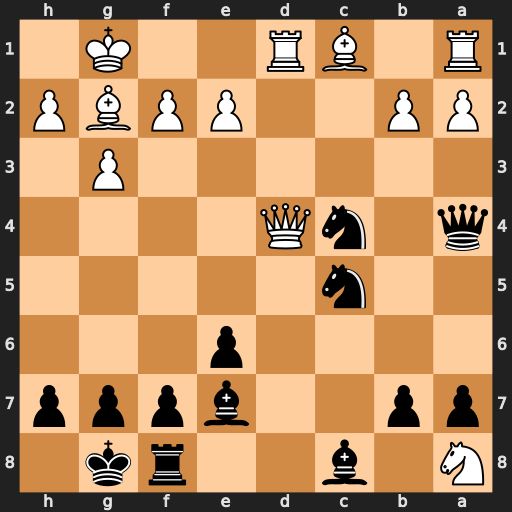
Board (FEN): N1b2rk1/pp2bppp/4p3/2n5/q1nQ4/6P1/PP2PPBP/R1BR2K1
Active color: b
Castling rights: -
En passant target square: -
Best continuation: Bf6 b3 Bxd4 bxa4 Bxa1